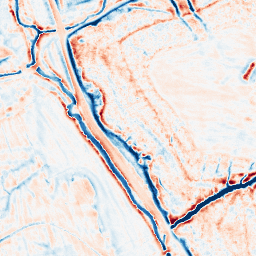
Category: edge_preserving
Decomposition family: bilateral
Decomposition parameters: d: 15
sigma_color: 75
sigma_space: 150
Upsampling method: regularized
Upsampling parameters: scale: 4
lambda_reg: 0.001
Upsampling scale: 4